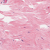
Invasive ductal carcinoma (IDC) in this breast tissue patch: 0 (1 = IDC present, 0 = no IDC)